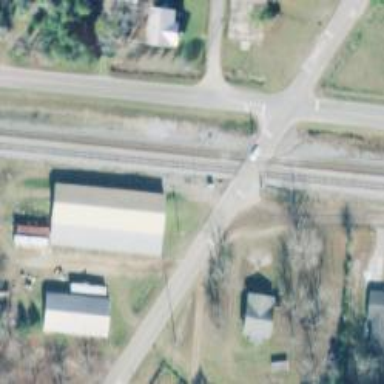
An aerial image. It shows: Level crossing with lights at railway intersection.